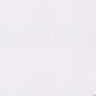
Metastatic tissue present: no